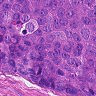
Metastatic tissue present: yes